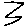
Label: zigzag